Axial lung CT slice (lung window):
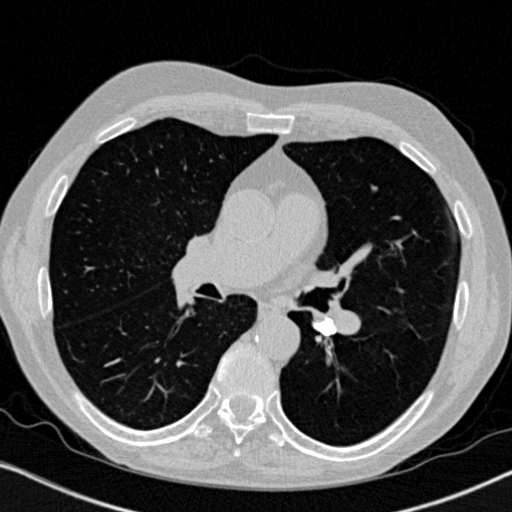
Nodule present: no